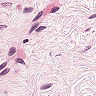
Metastatic tissue present: no